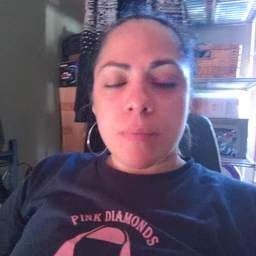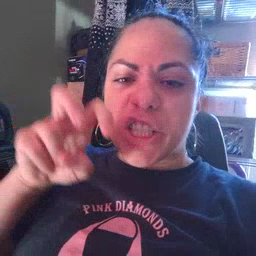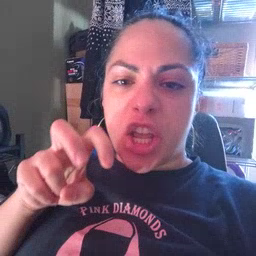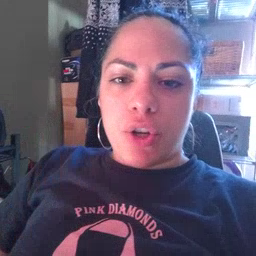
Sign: chair